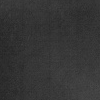
Atmospheric dust classification: dusty